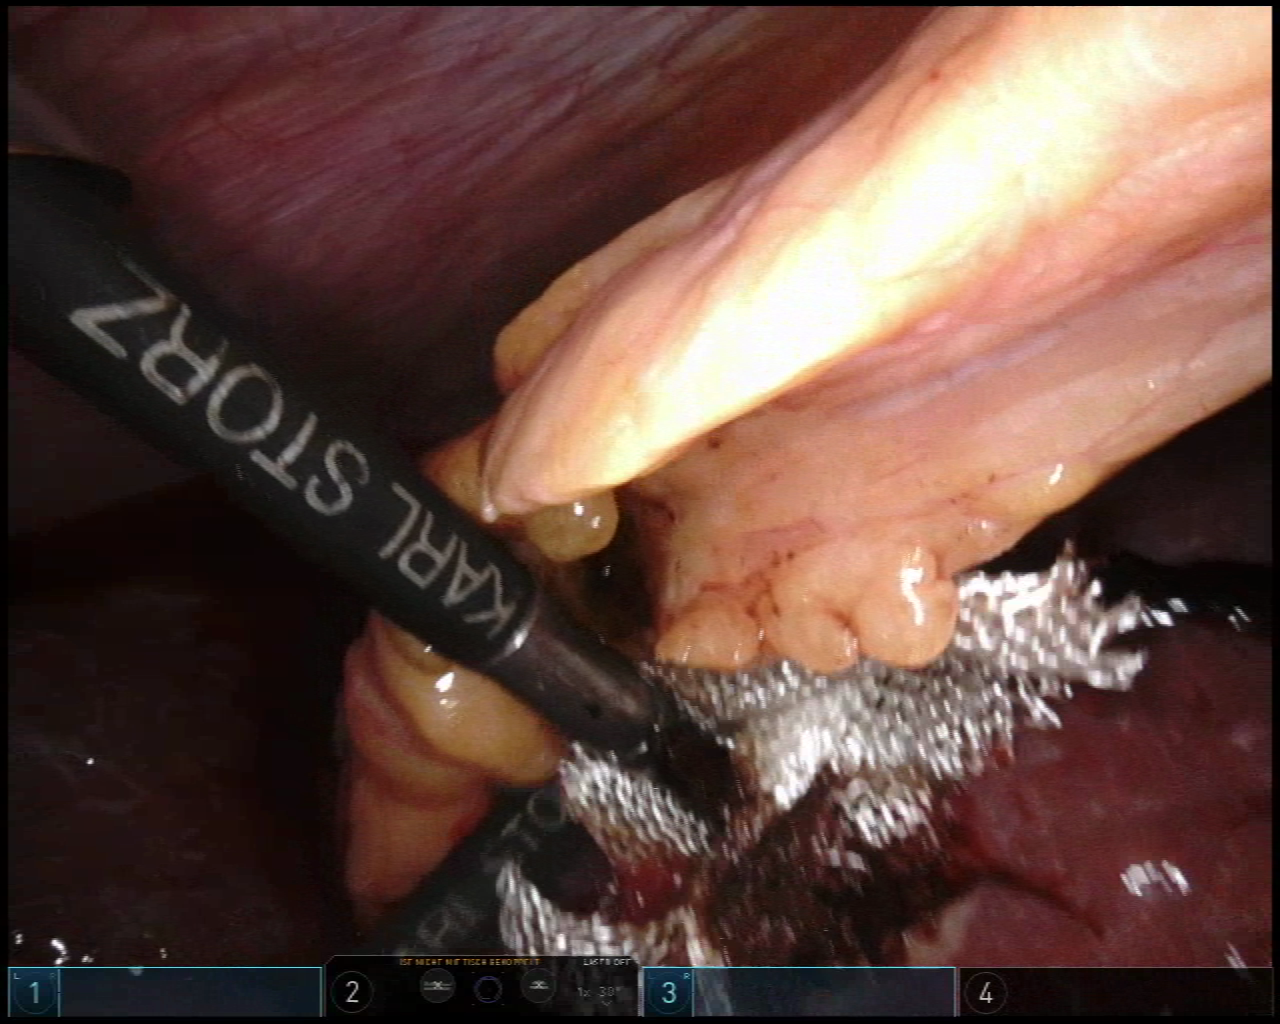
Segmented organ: liver
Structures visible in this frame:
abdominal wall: yes
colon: no
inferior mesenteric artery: no
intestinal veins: no
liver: yes
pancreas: no
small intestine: no
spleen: no
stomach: no
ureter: no
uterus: no
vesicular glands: no